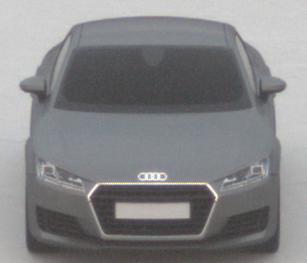
Make: Audi
Model: TT Coupé 1.8 TFSI
Detailed model: TT (8S) Coupé
Model produced from: 2015/08
Model produced until: 2018/06
Doors: 3
Color: gray
Road condition: dry road
Daytime: sunrise or sunset
Contrast: low contrast